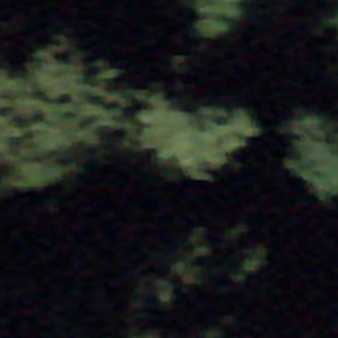
Label: other